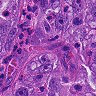
Metastatic tissue present: yes